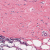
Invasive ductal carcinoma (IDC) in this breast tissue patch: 0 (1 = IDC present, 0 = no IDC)